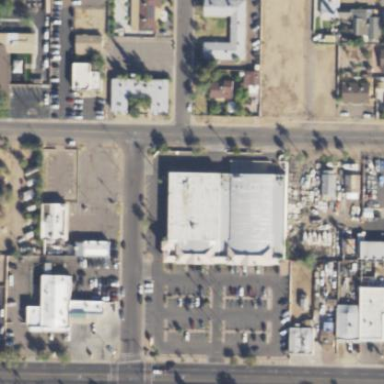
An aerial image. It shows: Retail area.